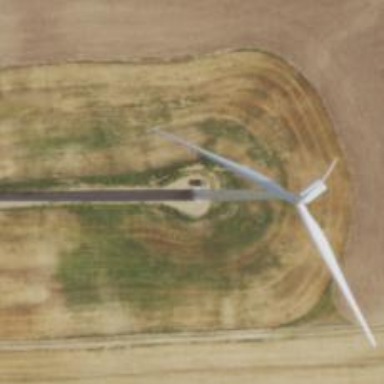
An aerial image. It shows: Wind generator with horizontal axis. The generator is wind turbine.